Interaction volume radius: 10 \u00c5
Interaction volume height: 20 \u00c5
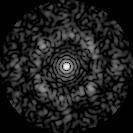
Disorder parameter: 0.7315